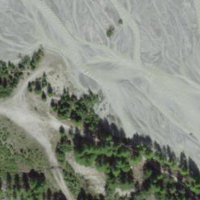
EUNIS habitat code: 48
Species observed at this site:
Chamaenerion fleischeri